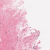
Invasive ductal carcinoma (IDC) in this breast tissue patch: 0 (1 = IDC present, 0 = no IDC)